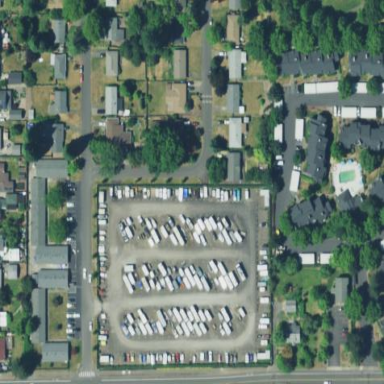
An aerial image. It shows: Boat storage area surrounded by fence.